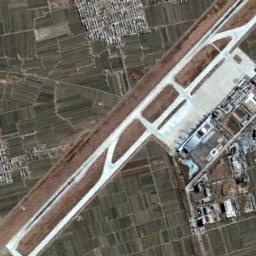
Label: airport